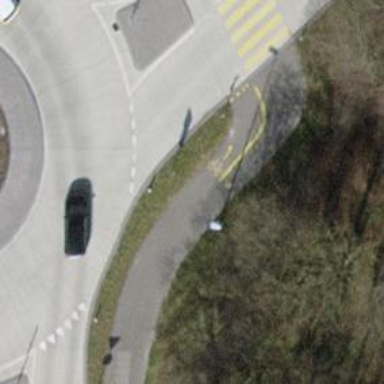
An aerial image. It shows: Asphalt cycleway.